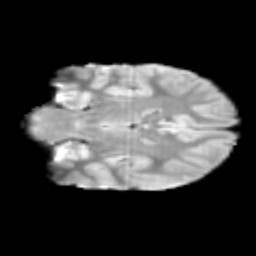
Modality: T2w
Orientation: coronal
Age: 11
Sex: male
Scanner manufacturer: siemens
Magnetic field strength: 3 T
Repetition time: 3.8 s
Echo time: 0.07 s